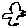
Label: bird